Field crop: maize
Growth stage: 2
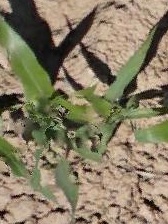
Species: maize